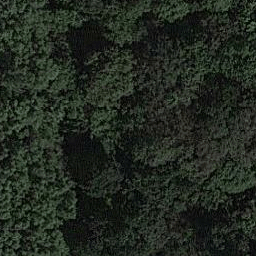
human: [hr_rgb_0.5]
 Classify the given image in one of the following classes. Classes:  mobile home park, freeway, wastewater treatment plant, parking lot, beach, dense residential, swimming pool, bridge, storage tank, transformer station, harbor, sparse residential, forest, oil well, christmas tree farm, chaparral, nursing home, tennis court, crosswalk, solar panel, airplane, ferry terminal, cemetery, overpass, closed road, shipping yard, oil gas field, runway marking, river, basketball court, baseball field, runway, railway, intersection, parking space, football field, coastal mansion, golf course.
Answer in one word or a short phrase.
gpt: forest